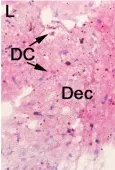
Detection of viral antigens. Antigens of ZIKV as well as by in situ hybridization for the genome of ZIKV. Detection of ZIKV RNA negative strand by in situ hybridization in decidual cells (DC) of decidua (Dec), mesenchymal cells (MS), syncytiotrophoblast (STB) and cytotrophoblast (CTB) of chorionic villi (CV).
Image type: pathology (fish)